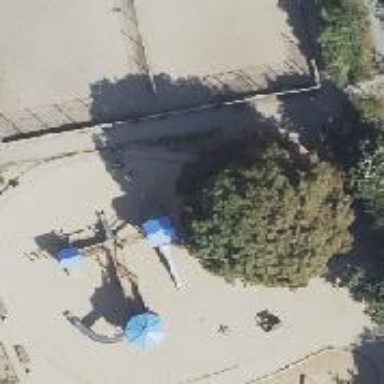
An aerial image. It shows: Playground featuring climbing wall.